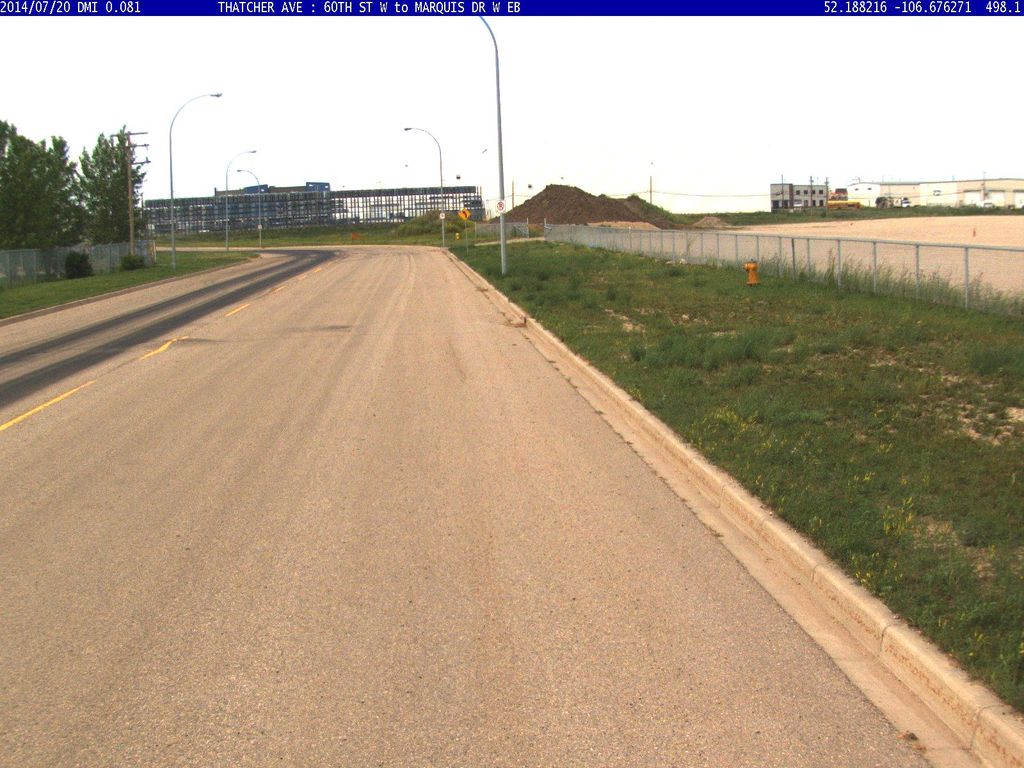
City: saskatoon